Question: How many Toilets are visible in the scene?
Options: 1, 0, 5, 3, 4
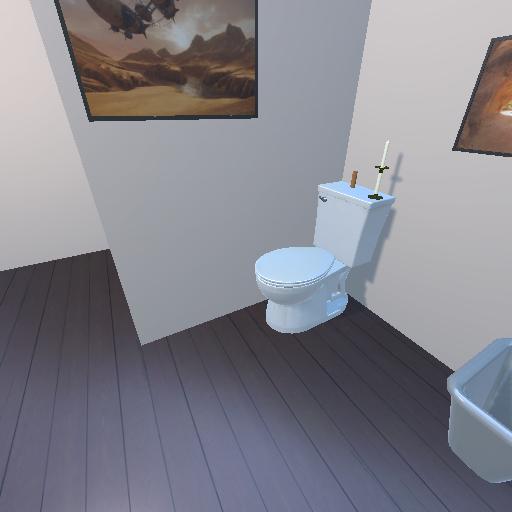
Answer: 1